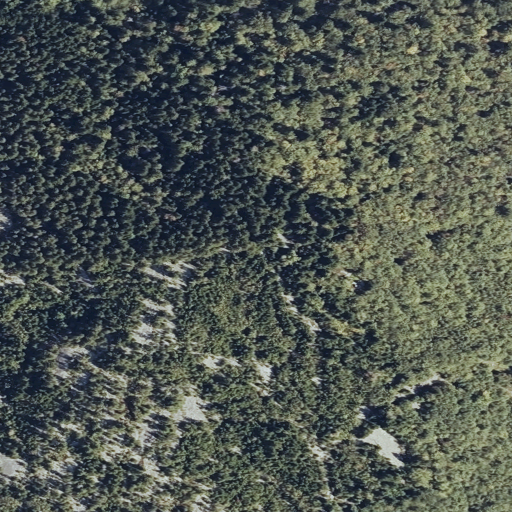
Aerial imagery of mountain in Maine named Big Hill containing evergreen forest, deciduous forest, mixed forest, and shrub